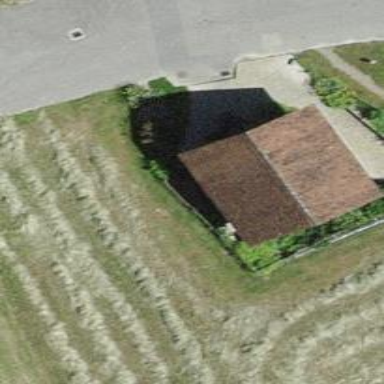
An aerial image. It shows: Rural barn.